Interaction volume radius: 5 \u00c5
Interaction volume height: 35 \u00c5
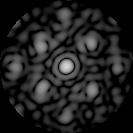
Disorder parameter: 0.4596